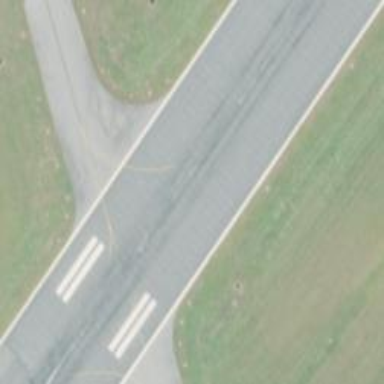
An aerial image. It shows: View of taxiway at the airport.